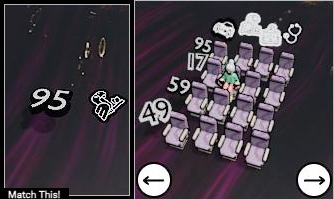
Task: seats
Answer: no